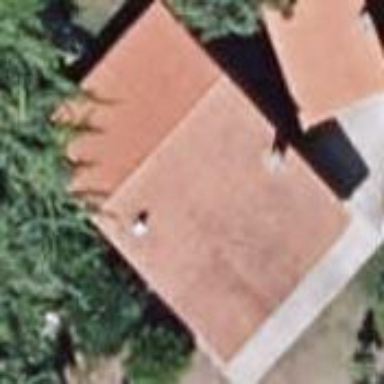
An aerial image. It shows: Simple house.